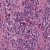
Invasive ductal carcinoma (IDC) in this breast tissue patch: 1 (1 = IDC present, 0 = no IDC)